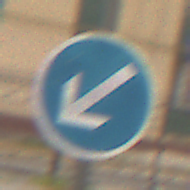
Verkehrszeichen: VorgeschriebeneVorbeifahrtLinks
Umgebung: Outdoor, Urban
Tageszeit: MorningAfternoon
Wetter: Overcast
Licht: Natural
Jahreszeit: NotSpecified
Kontrast: LowContrast